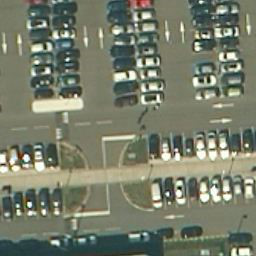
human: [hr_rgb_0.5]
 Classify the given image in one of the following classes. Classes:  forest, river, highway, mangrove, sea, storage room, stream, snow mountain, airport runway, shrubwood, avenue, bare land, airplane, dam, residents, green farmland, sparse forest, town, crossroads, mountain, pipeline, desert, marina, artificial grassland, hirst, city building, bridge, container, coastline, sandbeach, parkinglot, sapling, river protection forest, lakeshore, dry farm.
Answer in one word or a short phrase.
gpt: parkinglot